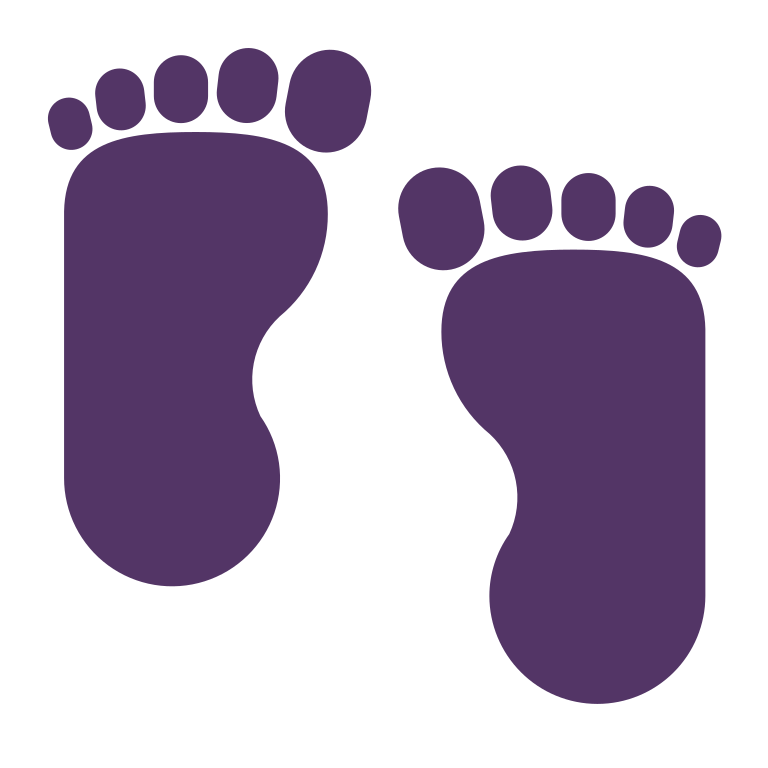
footprints flat